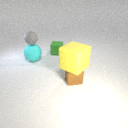
large cyan rubber sphere below small gray rubber sphere